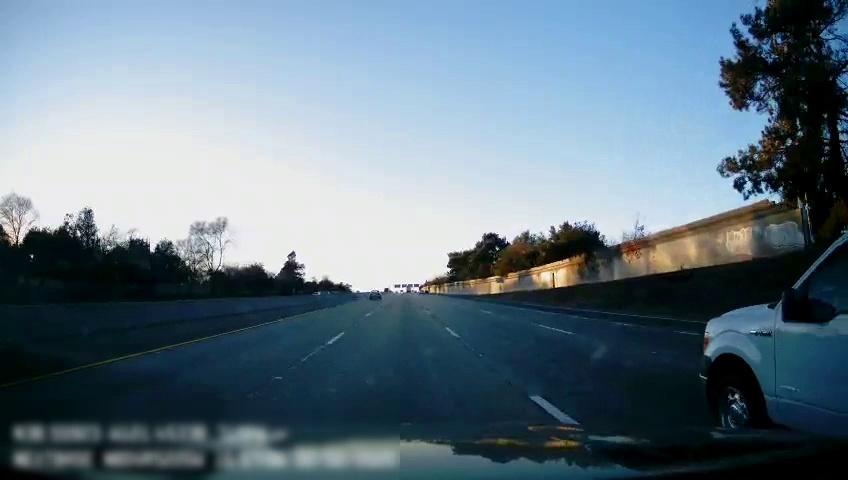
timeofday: Day
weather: Sunny
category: Drivable Space
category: Vehicles | Truck
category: Vehicles | Car
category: Lanes | Alternate Lane
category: Lanes | Current Lane
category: Lanes | Current Lane
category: Lanes | Alternate Lane
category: Lanes | Alternate Lane